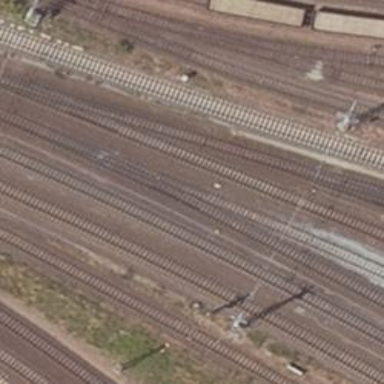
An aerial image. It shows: Railway siding with rails.